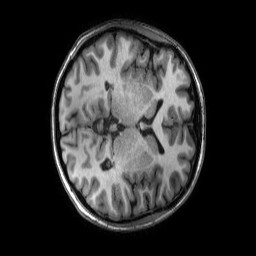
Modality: T1w
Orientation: axial
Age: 17
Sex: female
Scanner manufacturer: ge
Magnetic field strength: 3 T
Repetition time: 0.008856 s
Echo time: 0.00374 s